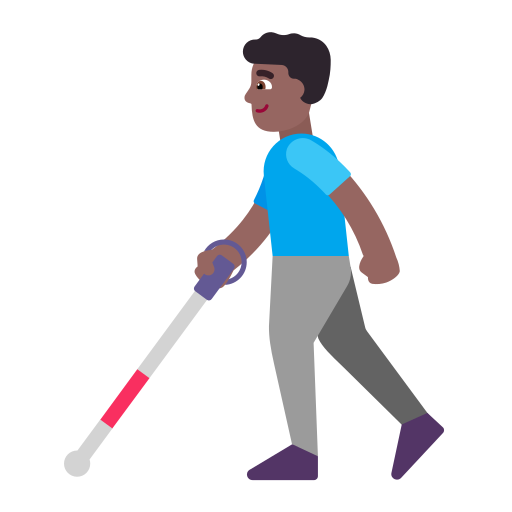
man with white cane flat  dark